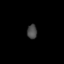
Tissue: lung
Cell type: T cells
Senescence score: 0.2161
Nuclear area (px): 139
Mean DAPI intensity: 72.612